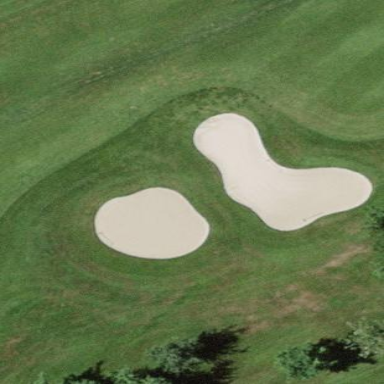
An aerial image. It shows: Sandy area is golf bunker.